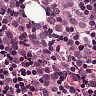
Metastatic tissue present: yes